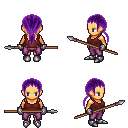
a pixel art fantasy rpg character, female body template, human, tanned skin, maroon pirate shirt, magenta pants, purple ponytail hairstyle, metal gloves, metal boots, spear, four views (front, back, left, right), 2x2 character sprite sheet, small pixel art, hard edges, no anti-aliasing